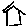
Label: house